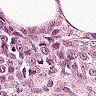
Metastatic tissue present: yes